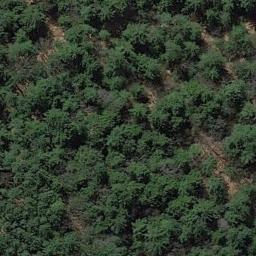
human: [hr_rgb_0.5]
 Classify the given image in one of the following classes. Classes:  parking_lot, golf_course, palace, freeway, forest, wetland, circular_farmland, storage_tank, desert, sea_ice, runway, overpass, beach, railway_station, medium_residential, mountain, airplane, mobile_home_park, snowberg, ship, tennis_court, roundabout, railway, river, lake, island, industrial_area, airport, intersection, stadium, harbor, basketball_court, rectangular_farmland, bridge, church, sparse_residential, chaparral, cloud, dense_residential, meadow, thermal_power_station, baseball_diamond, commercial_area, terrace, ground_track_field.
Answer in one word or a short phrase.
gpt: forest